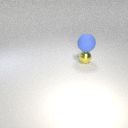
small yellow metal sphere below large blue rubber sphere